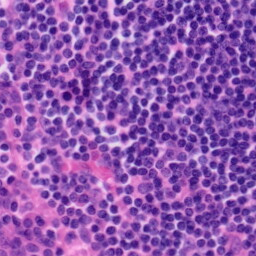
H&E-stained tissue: Tonsil